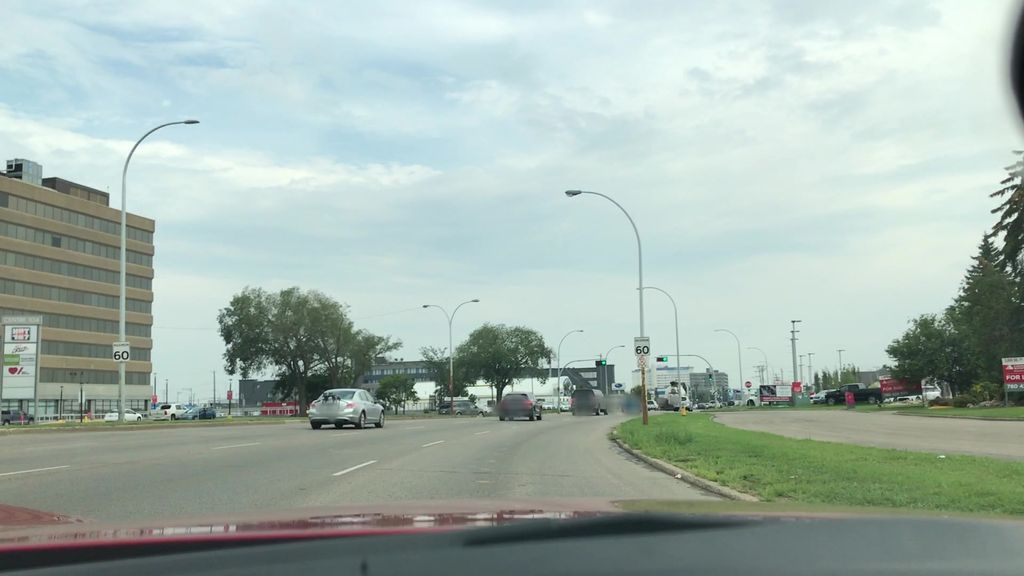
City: edmonton